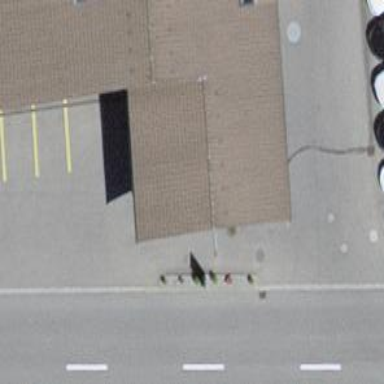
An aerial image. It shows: Fuel station.